Aerial crown-view tile of a tropical tree (Barro Colorado Island, Panama), acquired 20241216:
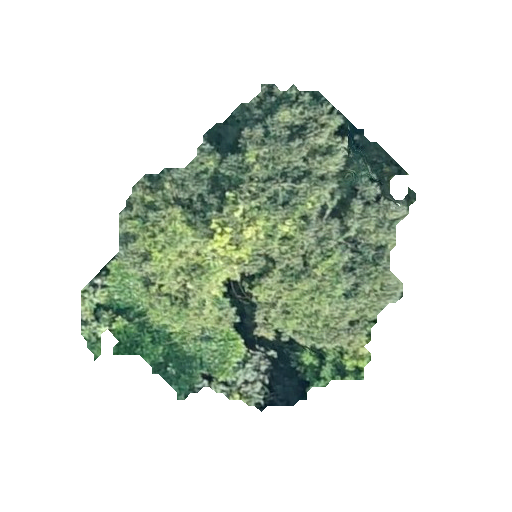
Species: Astronium graveolens
GBIF accepted scientific name: Astronium graveolens
Crown area: 103.086 m²